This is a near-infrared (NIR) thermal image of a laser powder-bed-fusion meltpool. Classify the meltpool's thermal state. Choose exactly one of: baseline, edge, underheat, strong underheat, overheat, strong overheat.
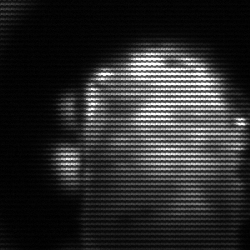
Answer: baseline